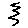
Label: zigzag